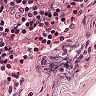
Metastatic tissue present: no